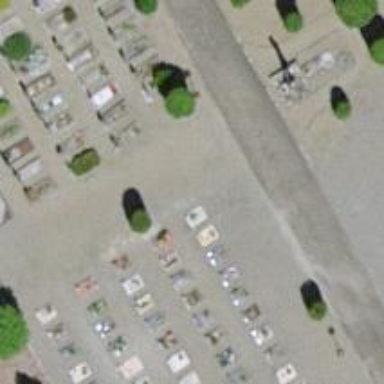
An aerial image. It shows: Graveyard.